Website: macys
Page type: billing-address
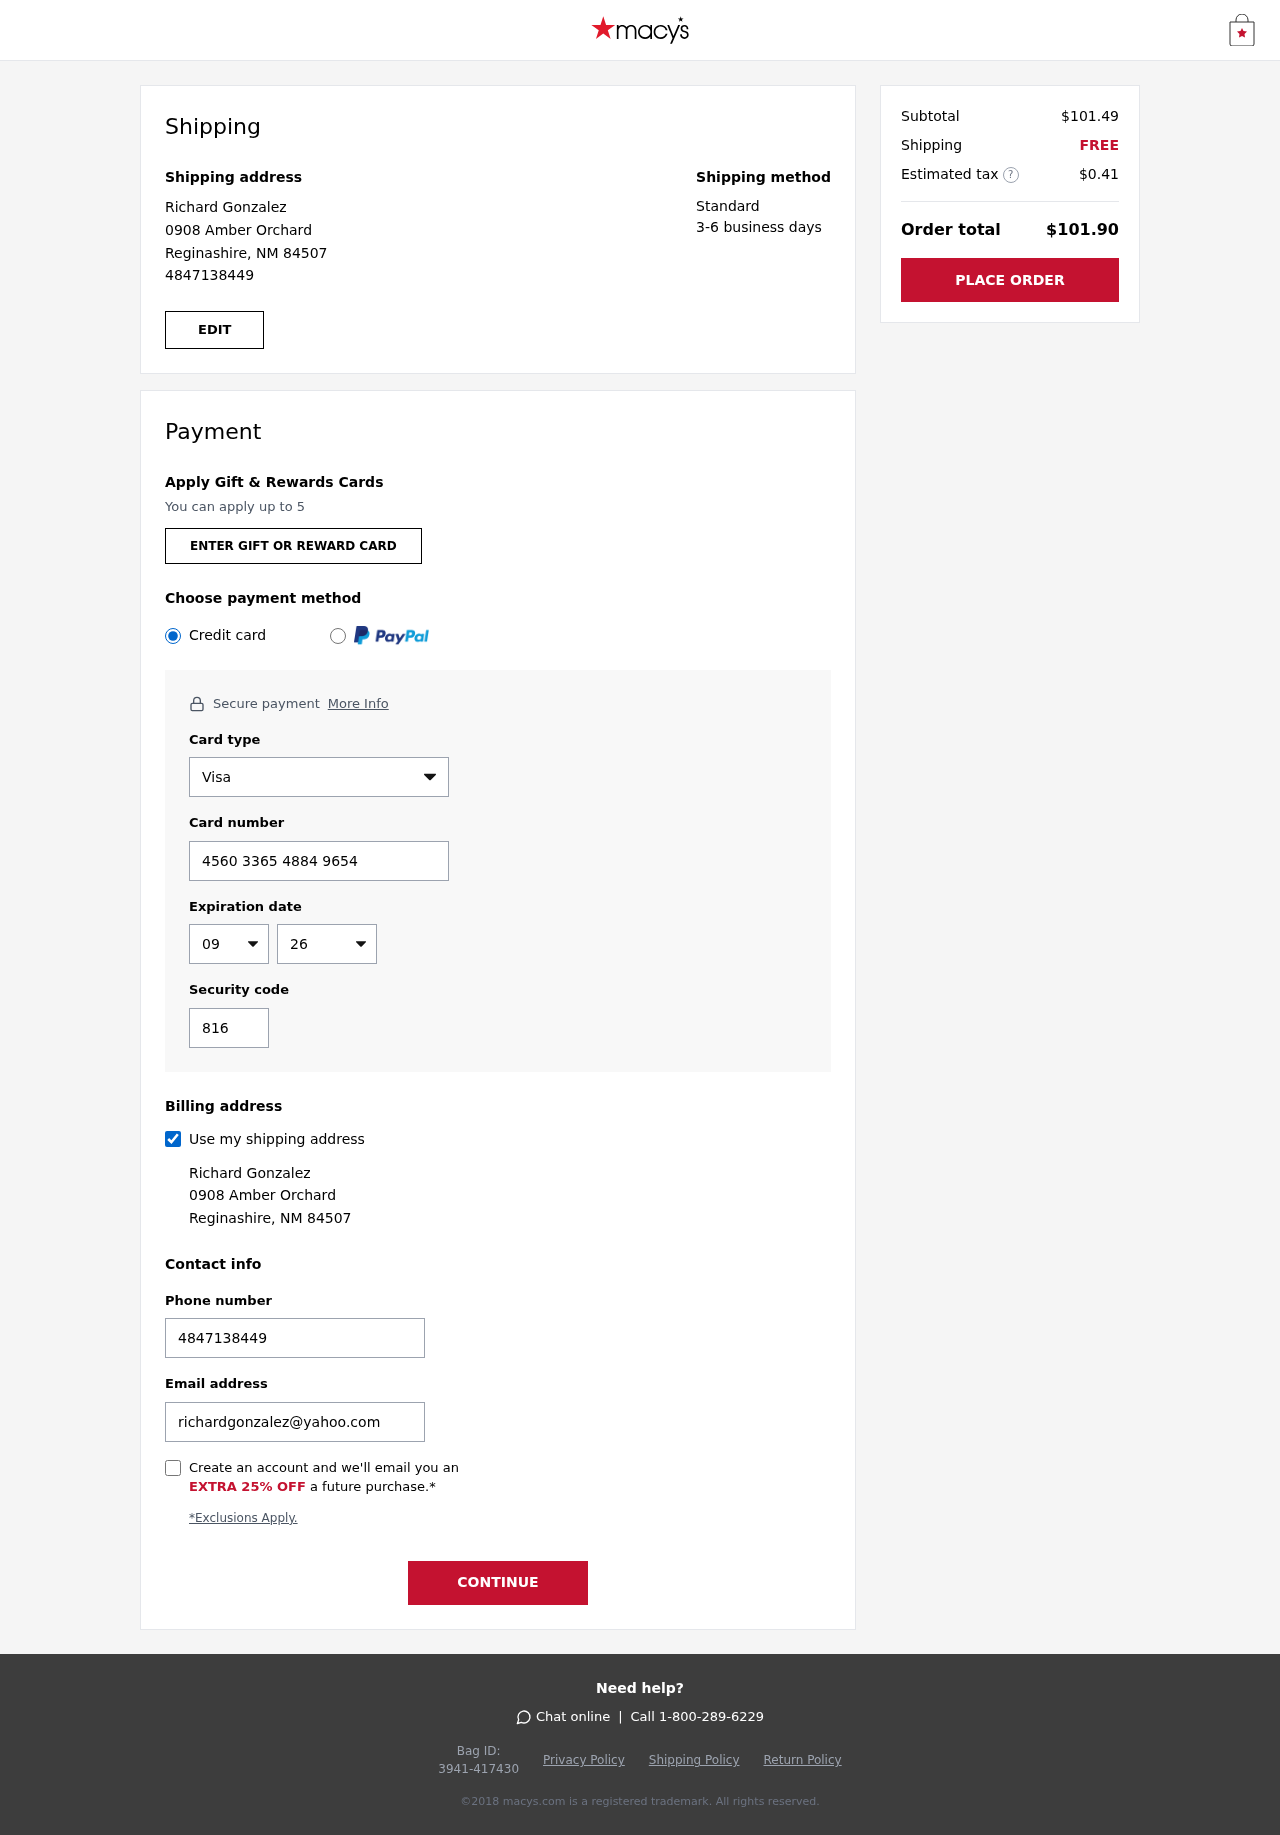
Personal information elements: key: PII_CARD_CVV
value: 816
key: PII_CARD_EXPIRY_MONTH
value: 09
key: PII_CARD_EXPIRY_YEAR
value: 26
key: PII_CARD_NUMBER
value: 4560 3365 4884 9654
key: PII_CARD_TYPE
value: Visa
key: PII_EMAIL
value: richardgonzalez@yahoo.com
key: PII_FULLNAME
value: Richard Gonzalez
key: PII_PHONE
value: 4847138449
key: PII_STREET
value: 0908 Amber Orchard
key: PII_CITY_STATE_ZIP
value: Reginashire, NM 84507
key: PII_FIRSTNAME
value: Richard
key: PII_LASTNAME
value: Gonzalez
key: PII_FULLNAME2
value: Richard Gonzalez
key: PII_FULLNAME3
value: Richard Gonzalez
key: PII_FIRSTNAME2
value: Richard
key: PII_FIRSTNAME3
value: Richard
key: PII_LASTNAME2
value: Gonzalez
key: PII_LASTNAME3
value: Gonzalez
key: PII_FIRSTNAME_DERIVED
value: Richard
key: PII_LASTNAME_DERIVED
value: Gonzalez
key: PII_FULLNAME_DERIVED
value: Richard Gonzalez
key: PII_NAME_FULL_DERIVED
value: Richard Gonzalez
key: PII_STREET2
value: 0908 Amber Orchard
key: PII_PHONE2
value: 4847138449
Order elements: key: ORDER_SUBTOTAL
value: $101.49
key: ORDER_SHIPPING_COST
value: FREE
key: ORDER_TAX
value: $0.41
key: ORDER_TOTAL
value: $101.90